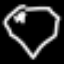
Label: diamond